Interaction volume radius: 10 \u00c5
Interaction volume height: 25 \u00c5
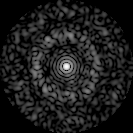
Disorder parameter: 0.8467